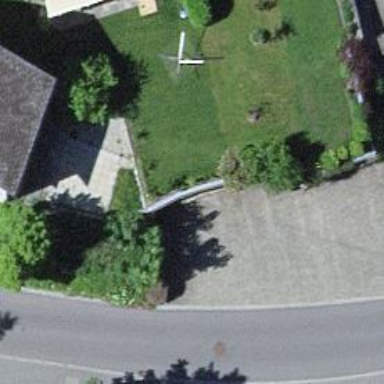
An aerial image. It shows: Garage.